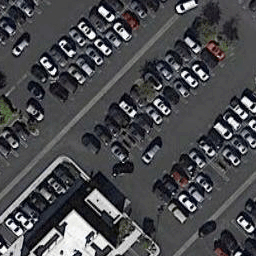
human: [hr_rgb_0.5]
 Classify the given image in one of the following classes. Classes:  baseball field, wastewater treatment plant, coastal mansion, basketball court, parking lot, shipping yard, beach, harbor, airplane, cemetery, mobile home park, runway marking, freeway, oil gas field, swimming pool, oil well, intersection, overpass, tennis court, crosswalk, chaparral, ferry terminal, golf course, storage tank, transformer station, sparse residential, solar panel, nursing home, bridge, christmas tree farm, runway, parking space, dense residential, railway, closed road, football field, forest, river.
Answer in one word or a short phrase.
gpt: parking lot